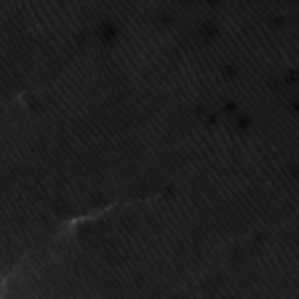
Label: frost